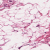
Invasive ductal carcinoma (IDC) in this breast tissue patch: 1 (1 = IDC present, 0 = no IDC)